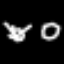
Label: octagon